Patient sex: M
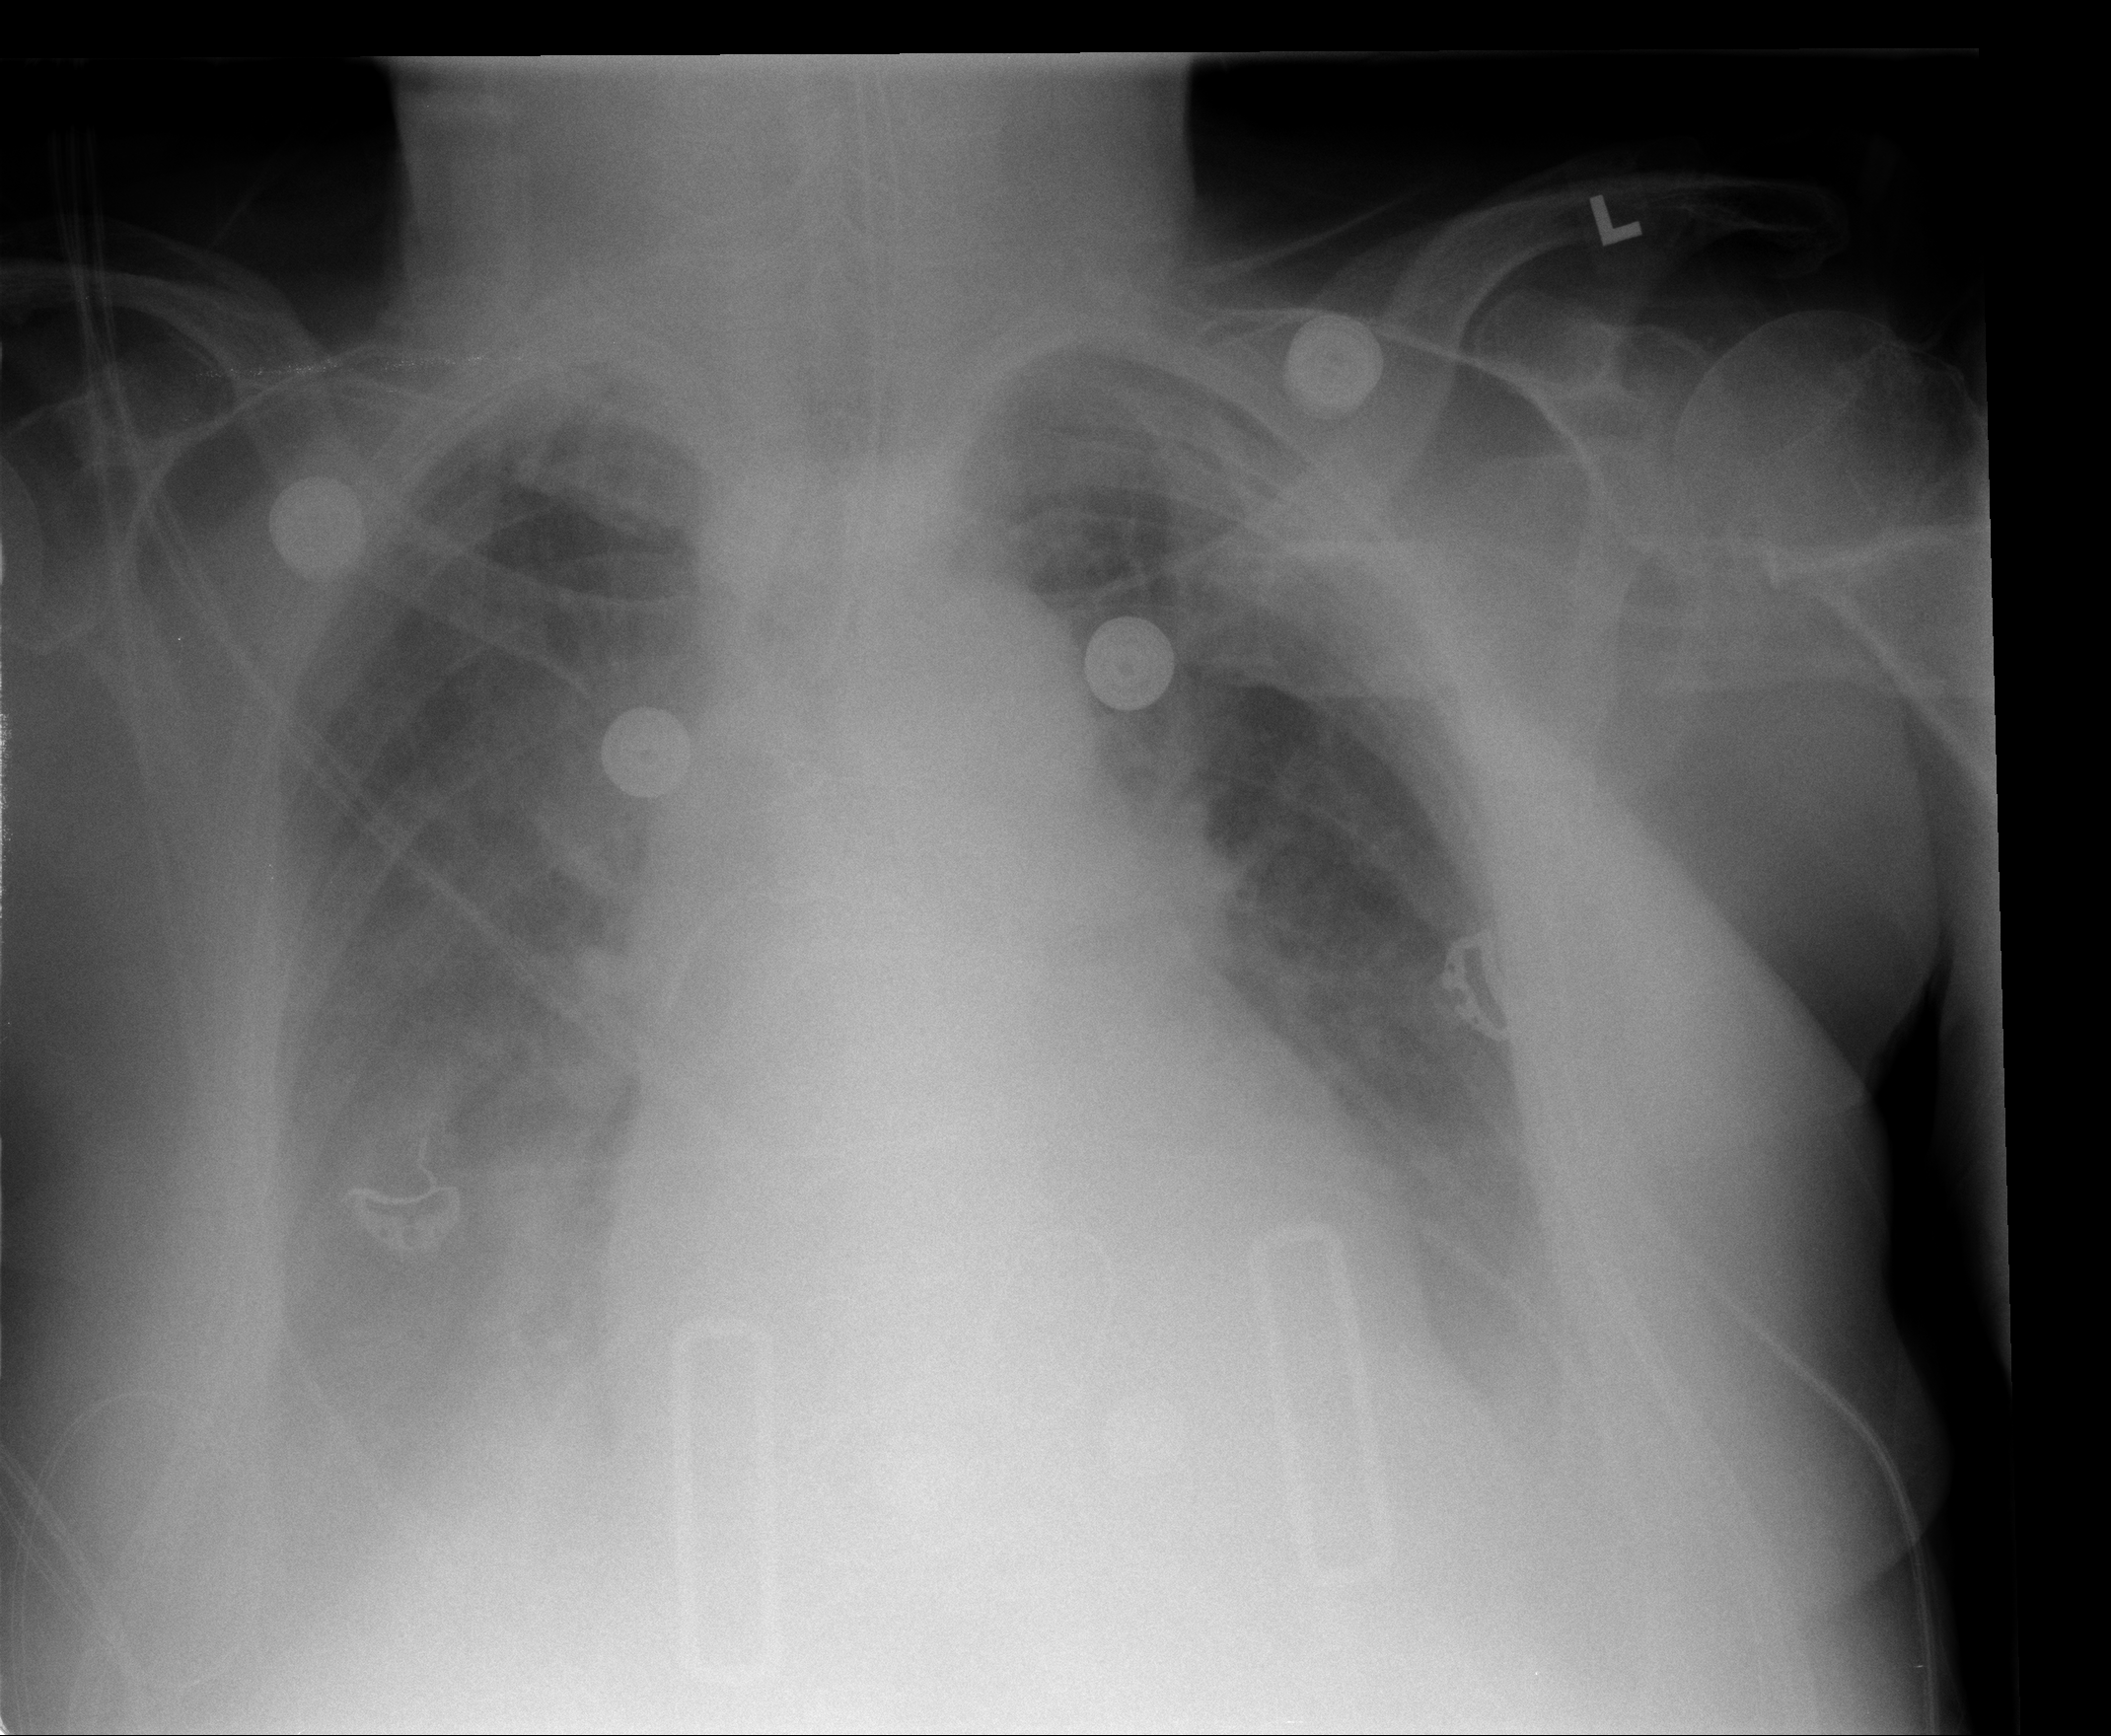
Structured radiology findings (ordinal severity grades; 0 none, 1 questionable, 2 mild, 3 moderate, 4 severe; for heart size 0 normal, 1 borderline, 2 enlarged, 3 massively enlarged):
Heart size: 2
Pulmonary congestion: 3
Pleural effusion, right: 3
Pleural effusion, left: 2
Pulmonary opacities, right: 0
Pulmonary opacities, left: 0
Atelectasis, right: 3
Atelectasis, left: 2